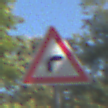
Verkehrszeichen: KurveRechts
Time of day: Midday
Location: Outdoor (RoadRail)
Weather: Clear
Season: NotSpecified
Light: Natural